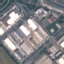
Land use / land cover class: Industrial